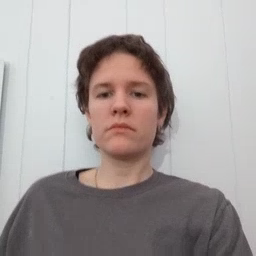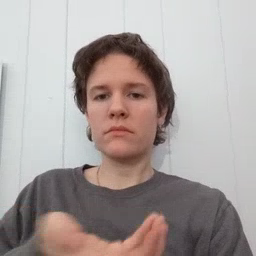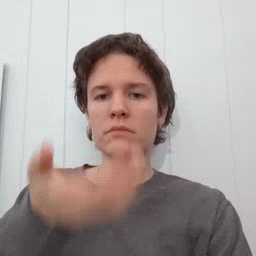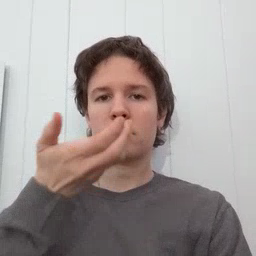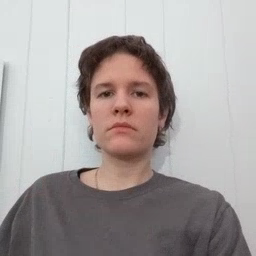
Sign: cereal